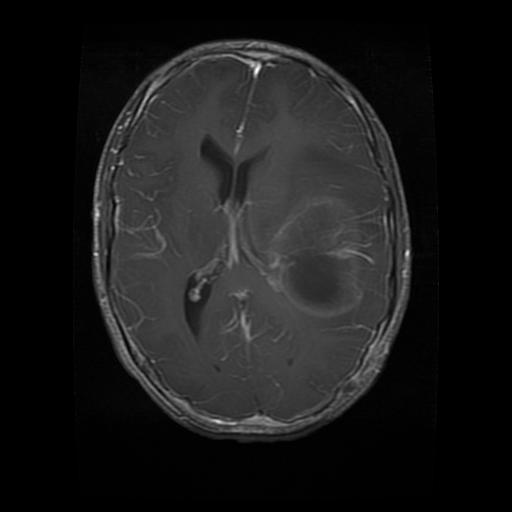
Label: glioma